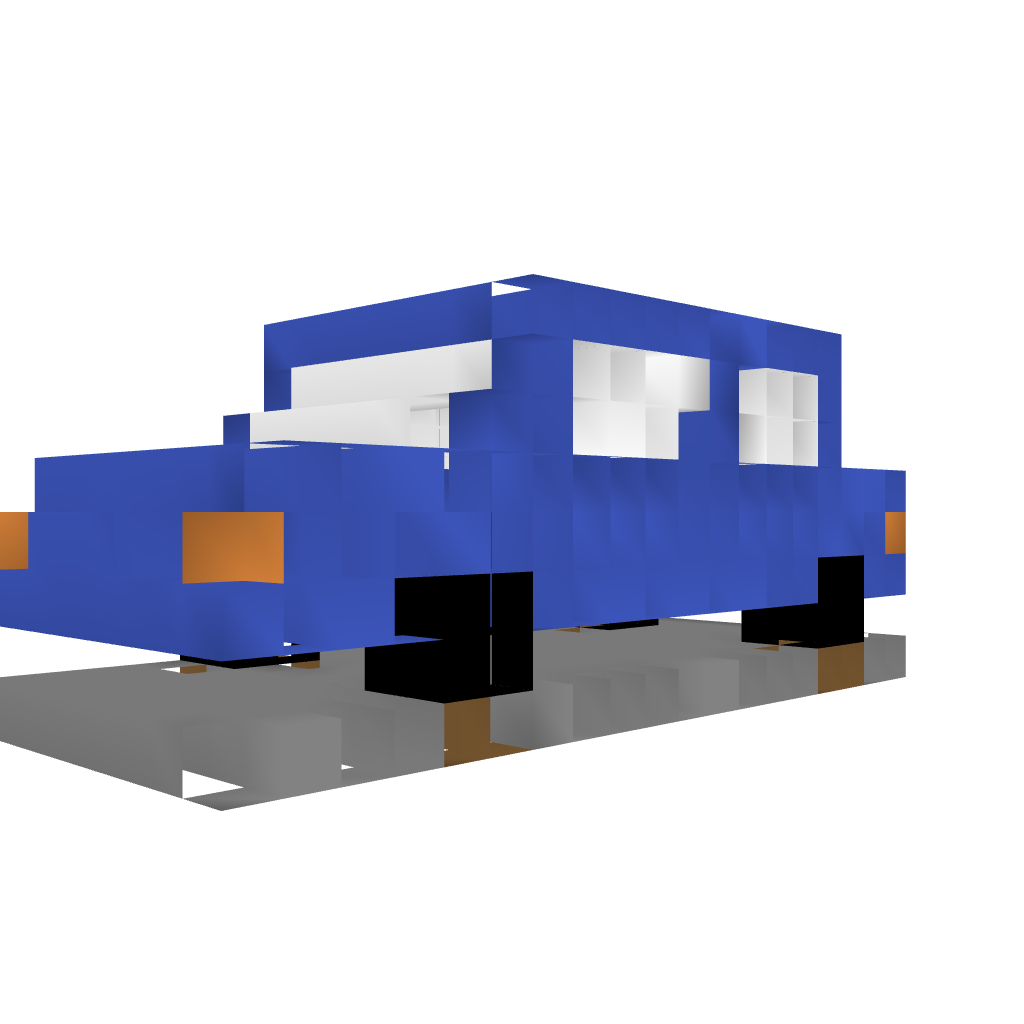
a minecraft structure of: Car House very high quality